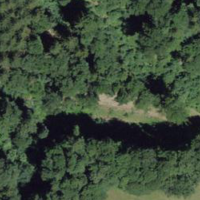
EUNIS habitat code: 41
Species observed at this site:
Sambucus racemosa